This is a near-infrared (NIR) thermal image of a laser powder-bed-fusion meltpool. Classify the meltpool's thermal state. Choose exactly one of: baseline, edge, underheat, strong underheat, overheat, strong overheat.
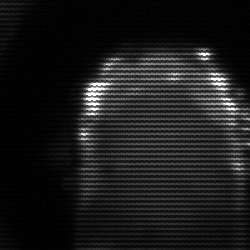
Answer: baseline